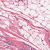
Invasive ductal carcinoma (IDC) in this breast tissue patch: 1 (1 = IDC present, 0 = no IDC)